Field crop: maize
Growth stage: 2
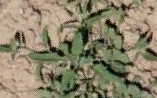
Species: atriplex